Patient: sex M, age 35
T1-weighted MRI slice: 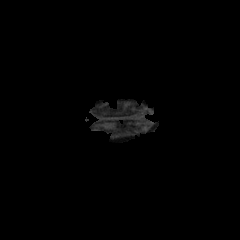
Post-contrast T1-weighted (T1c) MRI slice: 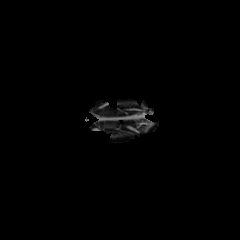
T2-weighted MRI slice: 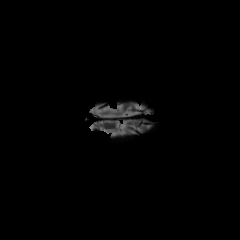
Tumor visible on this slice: no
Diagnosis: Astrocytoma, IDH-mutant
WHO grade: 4